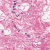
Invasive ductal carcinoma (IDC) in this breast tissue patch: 0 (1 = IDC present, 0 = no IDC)